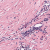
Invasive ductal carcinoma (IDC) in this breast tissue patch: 0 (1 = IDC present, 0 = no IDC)